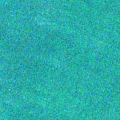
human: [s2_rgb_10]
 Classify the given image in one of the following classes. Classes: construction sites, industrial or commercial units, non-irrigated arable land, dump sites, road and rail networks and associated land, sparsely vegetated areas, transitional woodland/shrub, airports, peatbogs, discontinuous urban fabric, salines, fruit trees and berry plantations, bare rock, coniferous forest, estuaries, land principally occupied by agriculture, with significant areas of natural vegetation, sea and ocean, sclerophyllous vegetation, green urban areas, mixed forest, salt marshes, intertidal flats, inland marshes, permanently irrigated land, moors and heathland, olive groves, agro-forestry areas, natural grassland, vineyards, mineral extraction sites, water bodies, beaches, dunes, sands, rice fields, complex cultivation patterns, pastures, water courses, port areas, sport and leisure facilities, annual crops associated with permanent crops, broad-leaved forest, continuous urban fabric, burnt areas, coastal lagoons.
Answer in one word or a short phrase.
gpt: sea and ocean